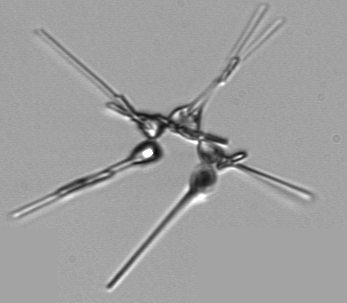
Label: Asterionellopsis_glacialis